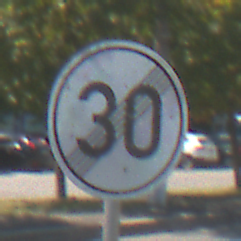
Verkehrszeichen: EndeGeschwindigkeit30
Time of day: Midday
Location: Outdoor (Urban)
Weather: Clear
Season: NotSpecified
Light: Natural